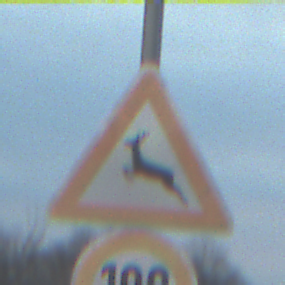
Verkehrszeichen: WildwechselRechts
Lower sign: Geschwindigkeit100
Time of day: SunriseSunset
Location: Outdoor (RoadRail)
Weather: PartlyCloudy
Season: NotSpecified
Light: Natural